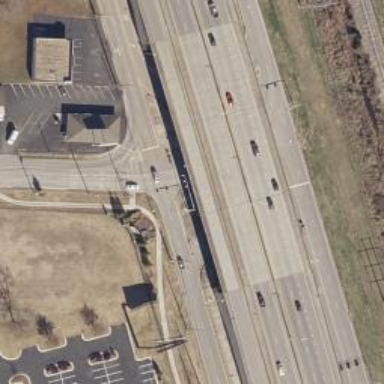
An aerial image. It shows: Secondary link road with asphalt surface.